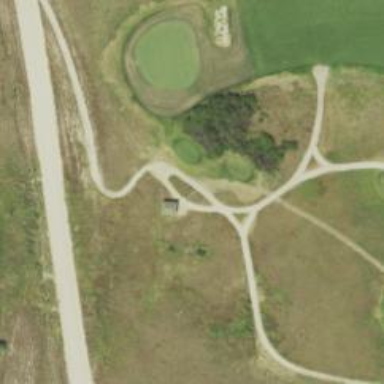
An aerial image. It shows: Pathway for golfing.